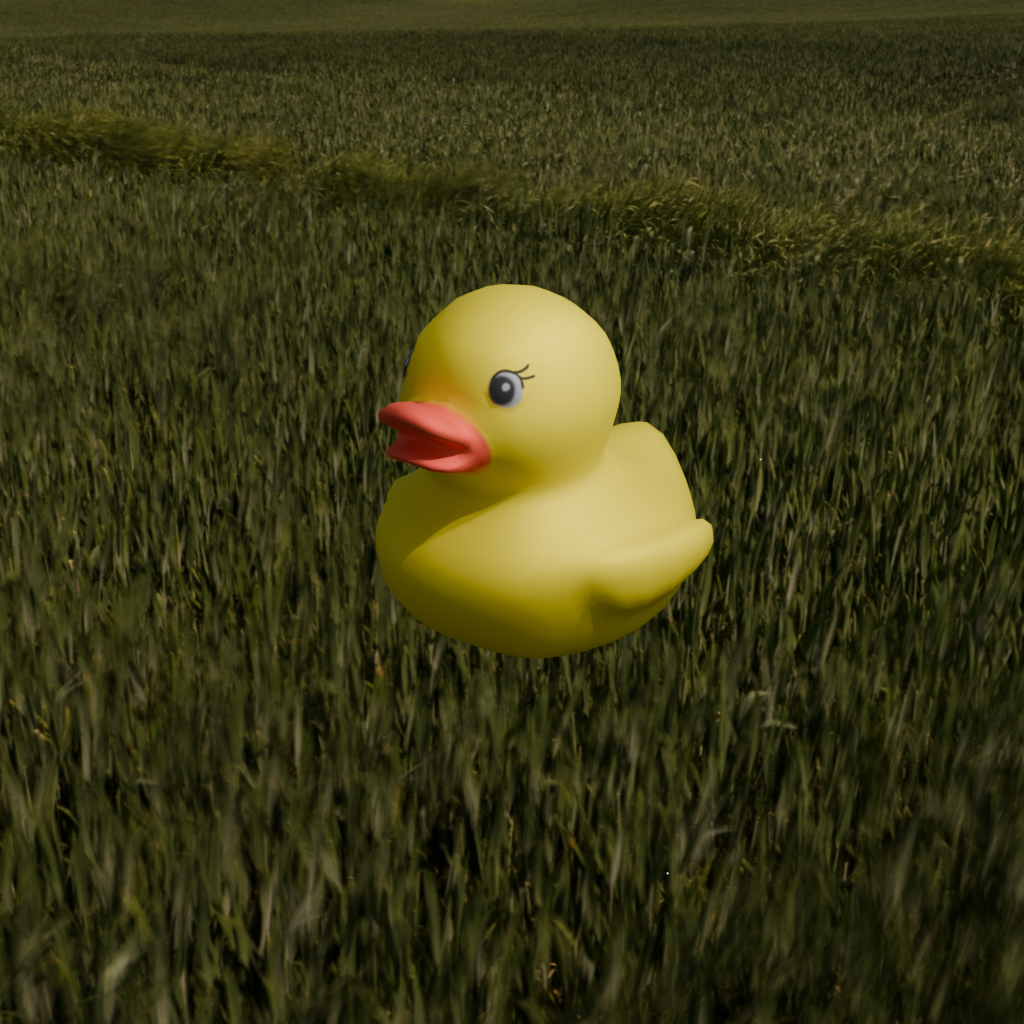
an image of a yellow rubber duck seen from <front_left> in a lush green field under a sunny sky with clouds.